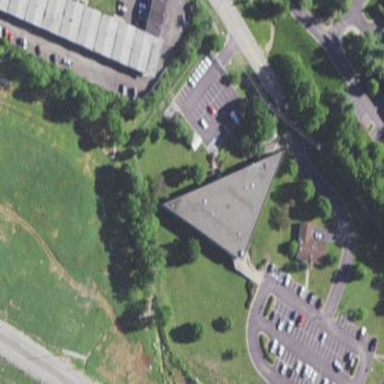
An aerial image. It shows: Office building.